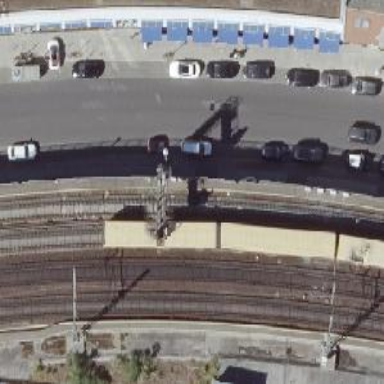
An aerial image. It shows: Railway signal.